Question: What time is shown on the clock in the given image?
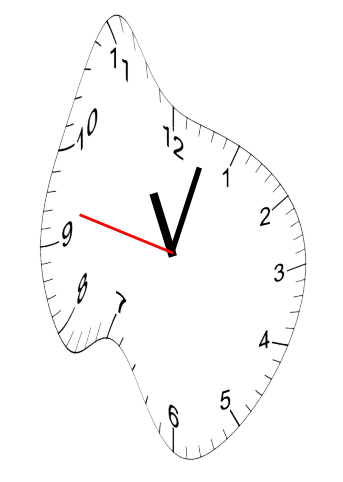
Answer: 11:02:47